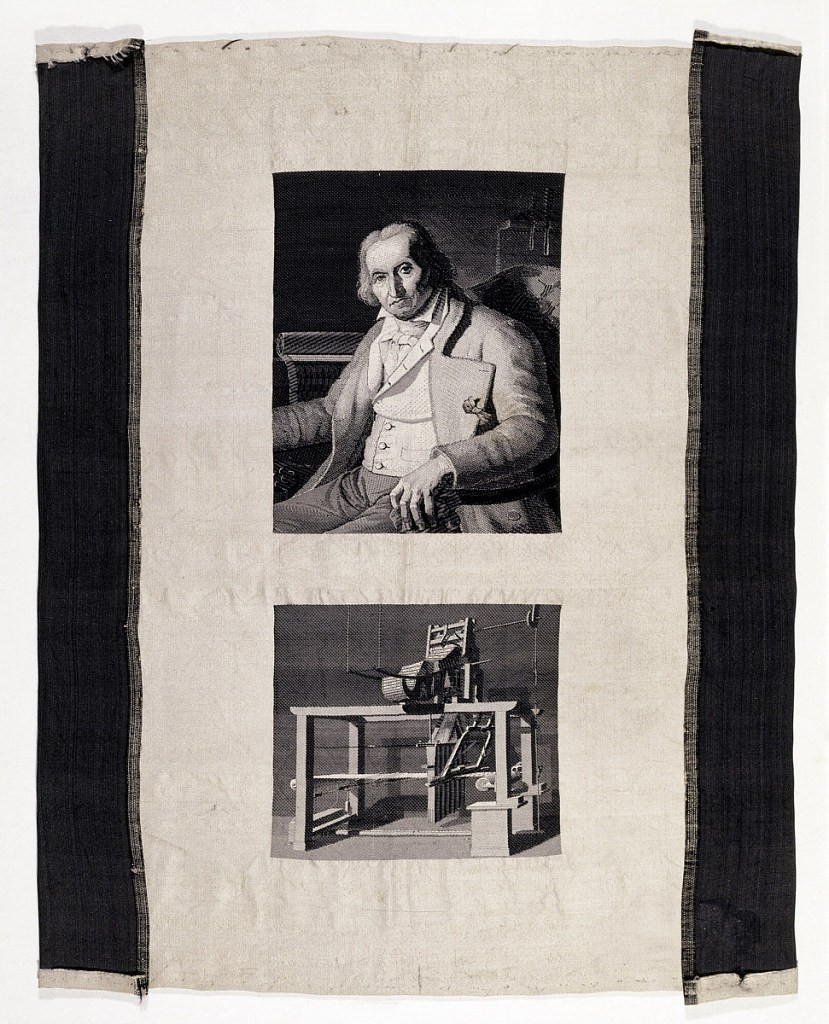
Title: Woven portrait
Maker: Michel-Marie Carquillat, French, 1803–1884
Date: mid-19th century
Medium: silk Technique: jacquard woven: warp-faced plain weave (white) with supplementary weft patterning (black) Label: jacquard-woven silk
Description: Small piece of silk with two woven pictures: on top, a portrait of Joseph-Marie Jacquard (1752-1834) after a portrait by Jean-Claude Bonnefond (1796-1860). Below, a picture of a loom with the Jacquard punch-card mechanism. Woven on a loom equipped with a Jacquard mechanism by Carquillat (died 1884).